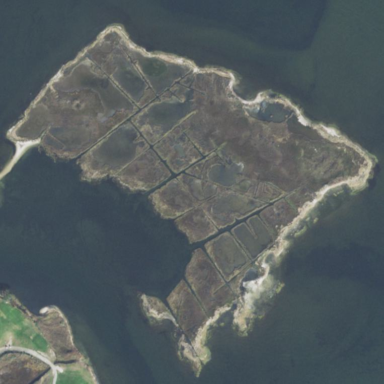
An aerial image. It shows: Islet located in tidal wetland area. The wetland consists of wet meadows.